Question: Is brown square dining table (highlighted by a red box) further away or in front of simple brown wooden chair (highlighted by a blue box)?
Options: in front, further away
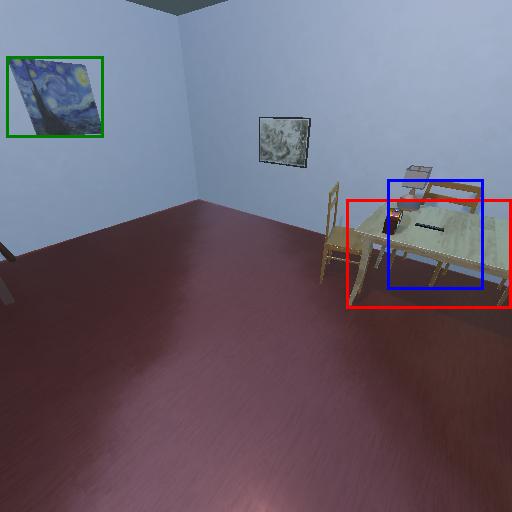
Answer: in front